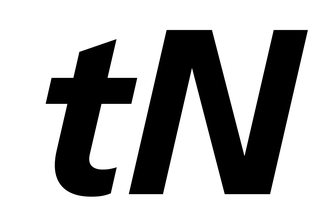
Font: InstrumentSans-Italic_Bold_Italic